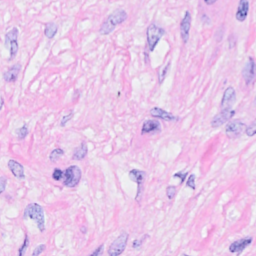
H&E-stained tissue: Breast